Question: PowerShell gives me this output back when running a command:

I'm having trouble trying to split it, because it's not tab-separated, is space-separated, therefore when i use '.split("")' the column 'Module-Type' is being separated incorrectly because its content also has spaces.
I'm new at this, any help would be appreciated.
Here's my code:
'''
$RS = .\Plink server@puttysession -pw "password" "command"
foreach ($RSln in $RS){
$arr = $RSln.split('',[System.StringSplitOptions]::RemoveEmptyEntries)
Write-Host $RSln "|" $arr.Length
}
'''
This gives me the line and the length of the created array, the first two lines are arrays with 5 as length, the third and fourth have 9 items because of the spaces in 'ModuleType'
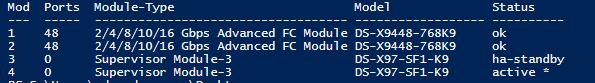
Answer: The recommended way of handling this kind of input in PowerShell is to parse it into custom objects. You can do that either with a regular expression:
'''
$RS | Where-Object {
$_ -match '(\d+)\s+(\d+)\s+(.*?)\s+([a-z]+(?:-[a-z0-9]+){2,})\s+(.*)'
} | ForEach-Object {
New-Object -Type PSObject -Property @{
'Mod' = [int]$matches[1]
'Ports' = [int]$matches[2]
'ModuleType' = $matches[3]
'Model' = $matches[4]
'Status' = $matches[5]
}
}
'''
or (if the columns are of fixed width) by extracting substrings at defined offsets:
'''
$RS | Select-Object -Skip 2 | ForEach-Object {
New-Object -Type PSObject -Property @{
'Mod' = [int]$_.Substring(0, 3).Trim()
'Ports' = [int]$_.Substring(5, 5).Trim()
'ModuleType' = $_.Substring(12, 35).Trim()
'Model' = $_.Substring(48, 18).Trim()
'Status' = $_.Substring(67).Trim()
}
}
'''
The 'Select-Object -Skip 2' is needed to skip over the 2 header lines.
If all columns were separated by more than one space splitting via '-split '\s\s+'' (split at 2 or more consecutive whitespace characters) would work too. However, with your data that is not the case, since at least the first 2 data rows have only a single space between the 3rd and 4th column.